Interaction volume radius: 5 \u00c5
Interaction volume height: 10 \u00c5
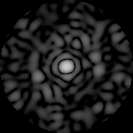
Disorder parameter: 0.8832